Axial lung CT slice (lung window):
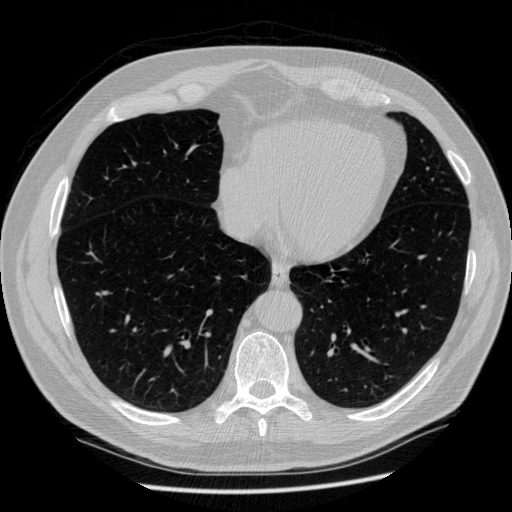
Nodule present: no